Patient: sex F, age 32
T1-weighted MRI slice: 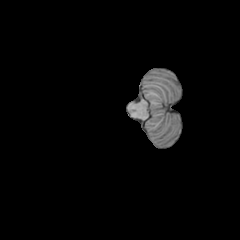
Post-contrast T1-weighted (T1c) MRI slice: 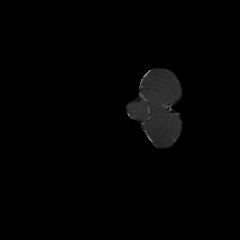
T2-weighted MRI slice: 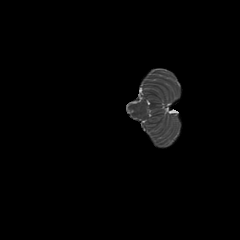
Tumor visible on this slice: no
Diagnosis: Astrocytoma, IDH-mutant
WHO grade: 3